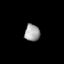
Tissue: lung
Cell type: Others
Senescence score: 0.1918
Nuclear area (px): 251
Mean DAPI intensity: 162.08